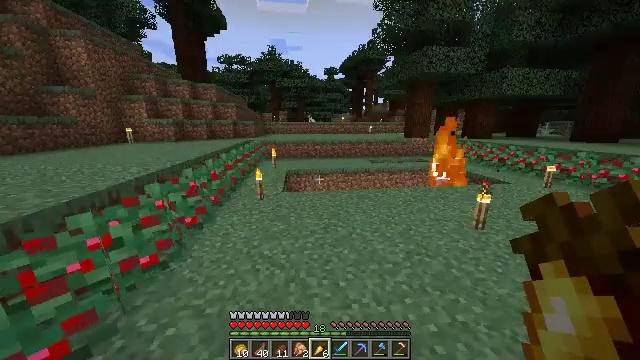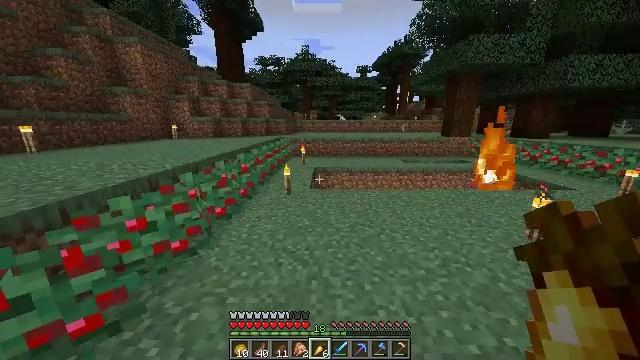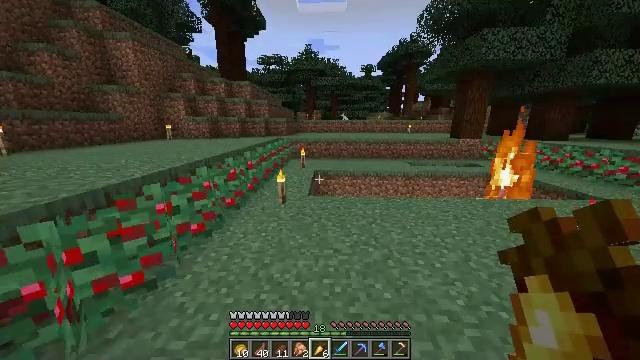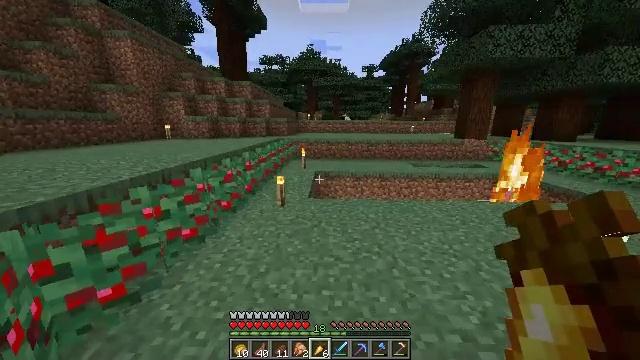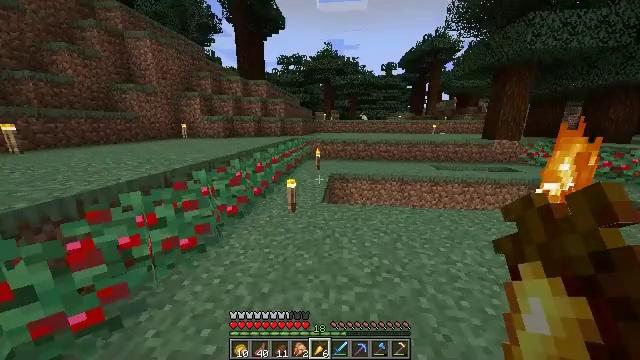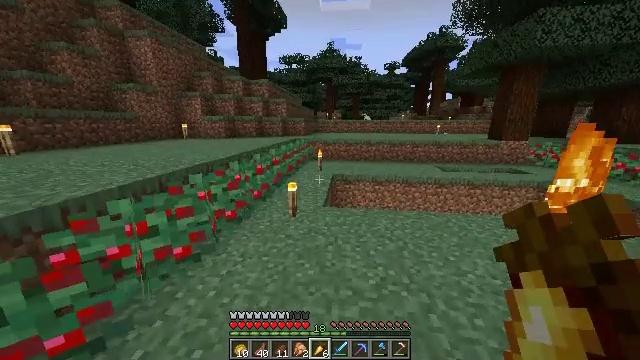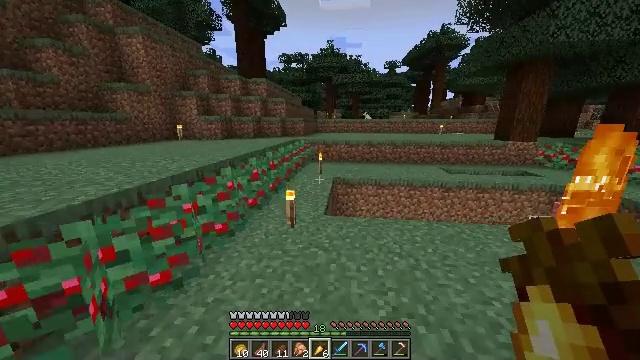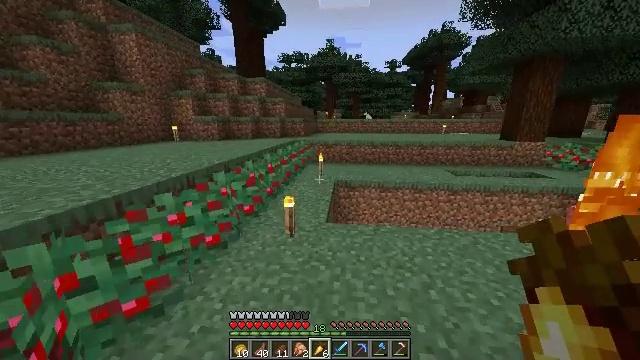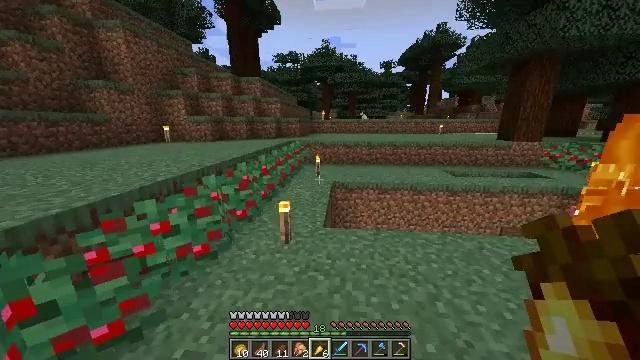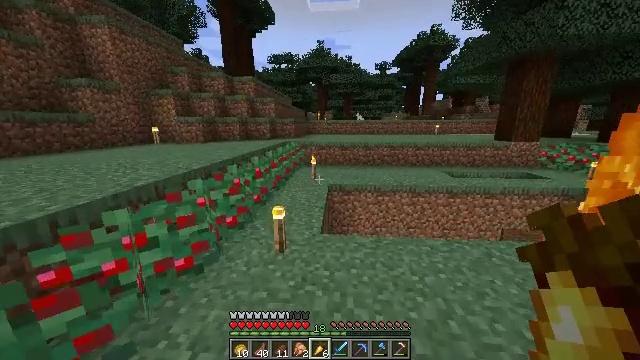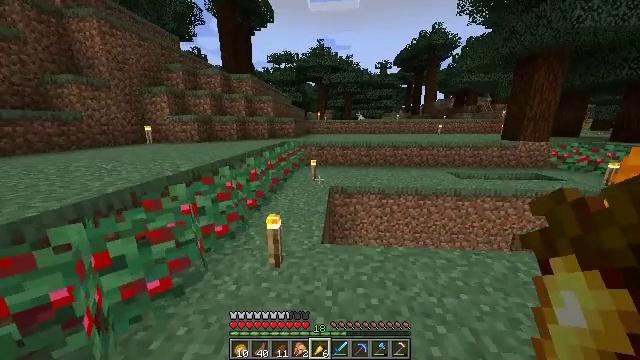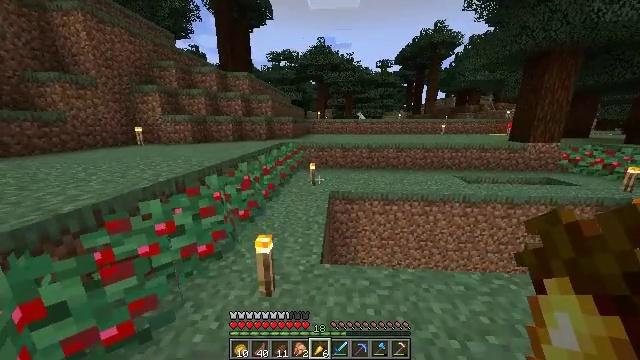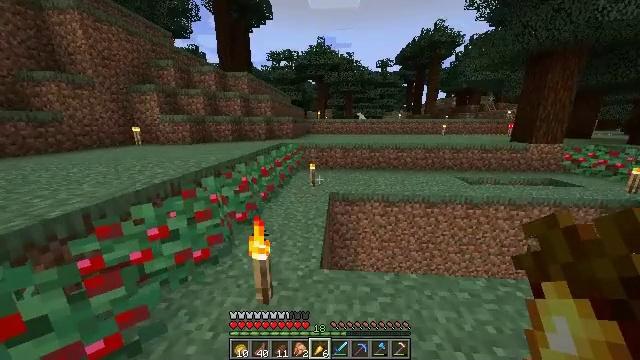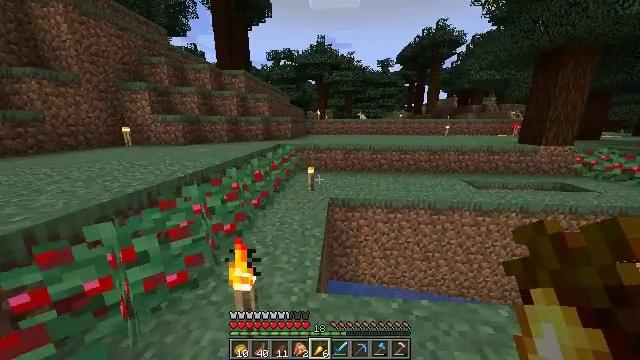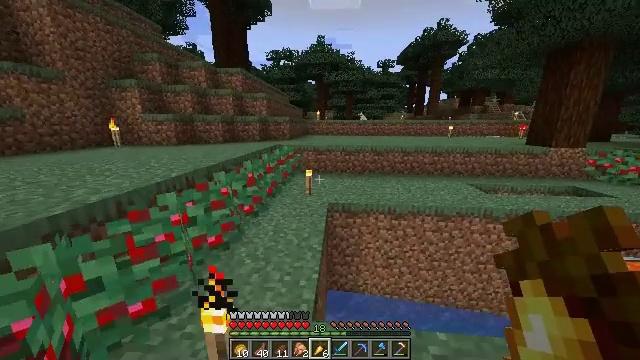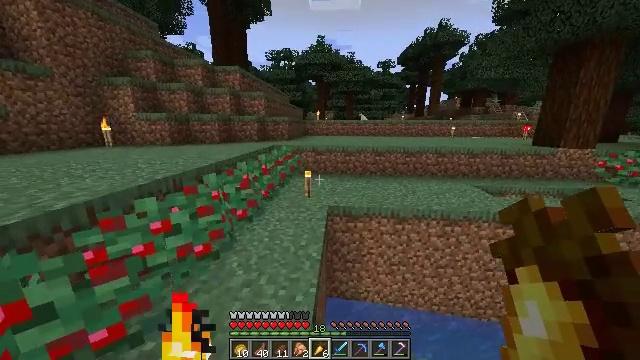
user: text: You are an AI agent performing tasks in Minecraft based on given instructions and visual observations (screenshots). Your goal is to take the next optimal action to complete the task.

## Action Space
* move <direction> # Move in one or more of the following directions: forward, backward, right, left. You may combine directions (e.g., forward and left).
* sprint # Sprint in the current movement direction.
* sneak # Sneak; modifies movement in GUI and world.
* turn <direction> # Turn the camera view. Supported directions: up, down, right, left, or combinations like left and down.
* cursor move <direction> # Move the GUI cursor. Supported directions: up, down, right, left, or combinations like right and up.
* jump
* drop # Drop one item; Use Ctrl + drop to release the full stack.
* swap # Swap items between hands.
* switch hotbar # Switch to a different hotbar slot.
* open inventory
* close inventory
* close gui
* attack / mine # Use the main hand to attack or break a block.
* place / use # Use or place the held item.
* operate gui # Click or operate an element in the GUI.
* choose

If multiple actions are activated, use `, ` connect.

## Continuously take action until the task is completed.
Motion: motion action
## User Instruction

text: Create a tripwire hook using iron ingot, a stick, and a wooden plank.
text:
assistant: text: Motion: move forward, sprint, turn left
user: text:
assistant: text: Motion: move forward, sprint
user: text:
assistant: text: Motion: move forward, sprint
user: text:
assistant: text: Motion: move forward, turn left
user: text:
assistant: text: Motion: move forward
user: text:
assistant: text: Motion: move forward
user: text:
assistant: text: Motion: move forward
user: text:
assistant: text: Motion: move forward, turn right
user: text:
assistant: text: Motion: move forward, turn right
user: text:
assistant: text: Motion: move forward
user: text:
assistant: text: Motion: move forward
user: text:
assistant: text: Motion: move forward
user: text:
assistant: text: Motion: move forward
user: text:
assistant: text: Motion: move forward
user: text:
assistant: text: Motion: move forward
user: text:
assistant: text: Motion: move forward
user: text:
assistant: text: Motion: move forward
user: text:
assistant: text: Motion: move forward, jump
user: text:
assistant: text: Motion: move forward, jump
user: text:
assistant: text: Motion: move forward, jump
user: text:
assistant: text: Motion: move forward, jump
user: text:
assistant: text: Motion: move forward, jump
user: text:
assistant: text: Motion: move forward, turn right, jump
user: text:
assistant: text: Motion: move forward, turn right, jump
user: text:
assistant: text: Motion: move forward, turn right, jump
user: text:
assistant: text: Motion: move forward, turn right, jump
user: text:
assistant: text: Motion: move forward, jump
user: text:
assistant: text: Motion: move forward, jump
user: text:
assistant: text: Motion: move forward, jump
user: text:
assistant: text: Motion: move forward, turn right, jump